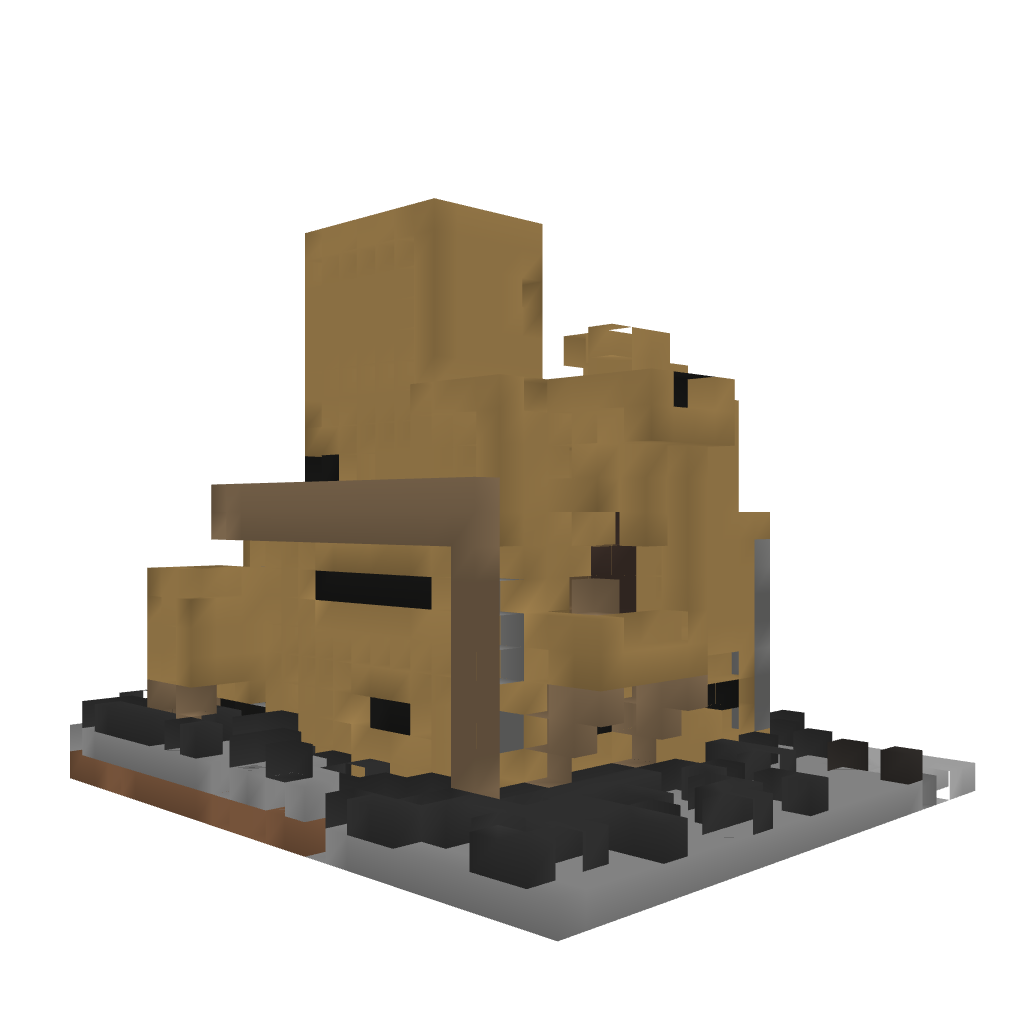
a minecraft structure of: AhmetEmin wood Villa